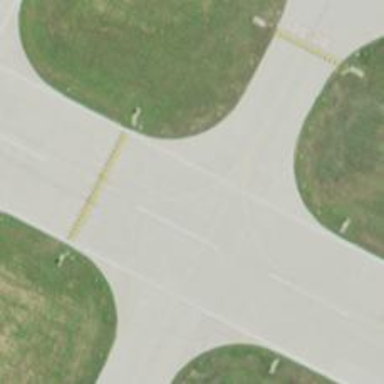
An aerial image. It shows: Image of taxiway at airport.